Question: In 'python' I have two points, A and B in 2D.
I have a user who is traveling between these 2 points (now a vector?).
These points are arbitrarily far apart.
I want to calculate 2 projections(?) at half way between these 2 points 100m away from the original line, one projection at 90 degrees and the other at 180 degrees.

In the above image, I have points A and B, while I want to calculate points C and D.
Can somebody help me with this math calculation?
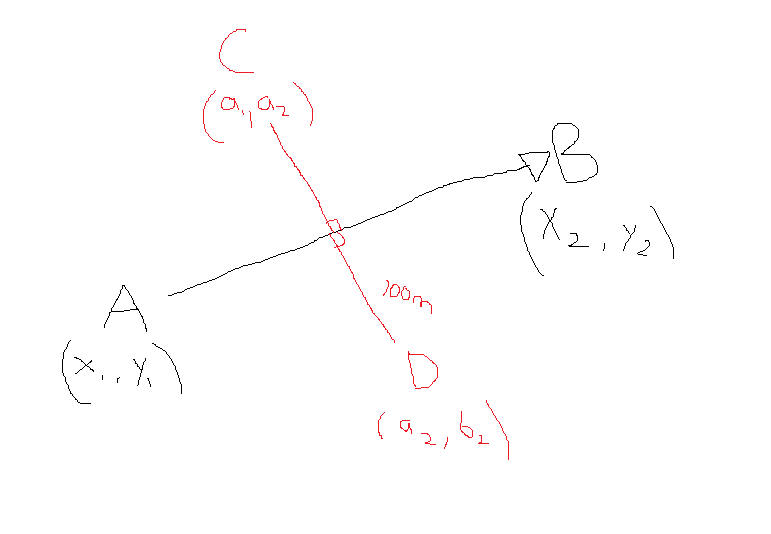
Answer: Consider the direction vector from A to B:
'''
ab = (x2 - x, y2 - y)
'''
Then, the vector that is orthogonal to this line is:
'''
orth = (y - y2, x2 - x)
'''
The length of this vector (and of the direction vector) is:
'''
l = sqrt((x2-x)^2 + (y2-y)^2)
'''
The midpoint on the line is
'''
m = 1/2 * (x + x2, y + y2)
'''
Finally, the two points C and D are:
'''
C/D = m +- orth * 100 / l
'''